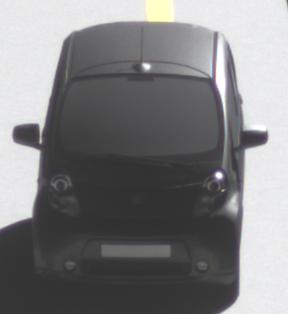
Make: Peugeot
Model: iOn
Detailed model: iOn
Model produced from: 2010/12
Model produced until: 2013/02
Doors: 5
Color: gray
Road condition: dry road
Daytime: morning or afternoon
Contrast: high contrast